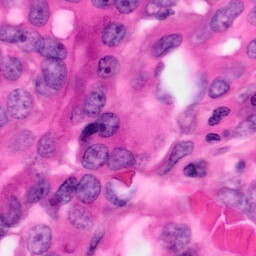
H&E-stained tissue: Pancreatic